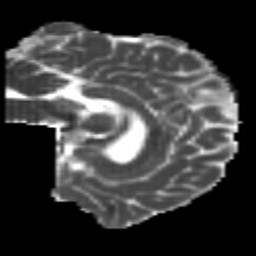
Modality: MD
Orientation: sagittal
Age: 24
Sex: male
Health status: healthy
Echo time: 0.074 s